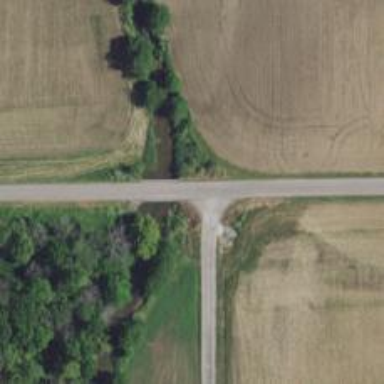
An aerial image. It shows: Tertiary road with bridge.